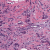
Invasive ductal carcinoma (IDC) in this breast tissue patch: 1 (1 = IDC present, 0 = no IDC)